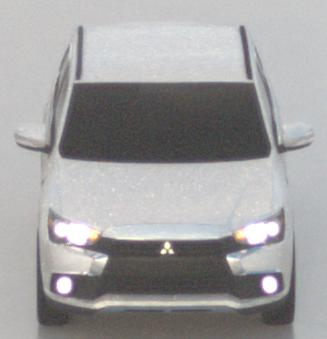
Make: Mitsubishi
Model: Outlander 2.0 Plug-In Hybrid
Detailed model: Outlander (III) Plug-In Hybrid
Model produced from: 2015/10
Model produced until: 2018/08
Doors: 5
Color: white
Road condition: wet road
Daytime: sunrise or sunset
Contrast: low contrast